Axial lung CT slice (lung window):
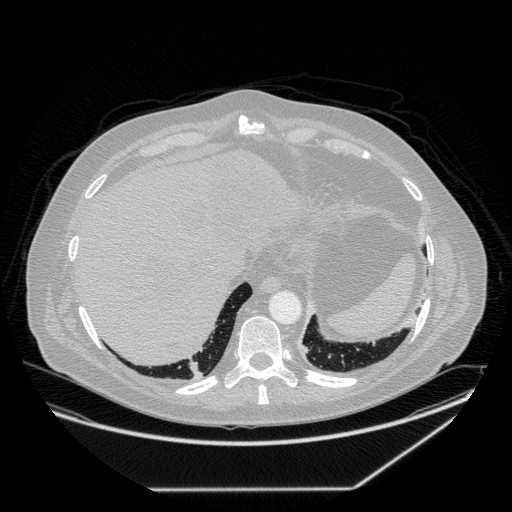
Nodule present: no